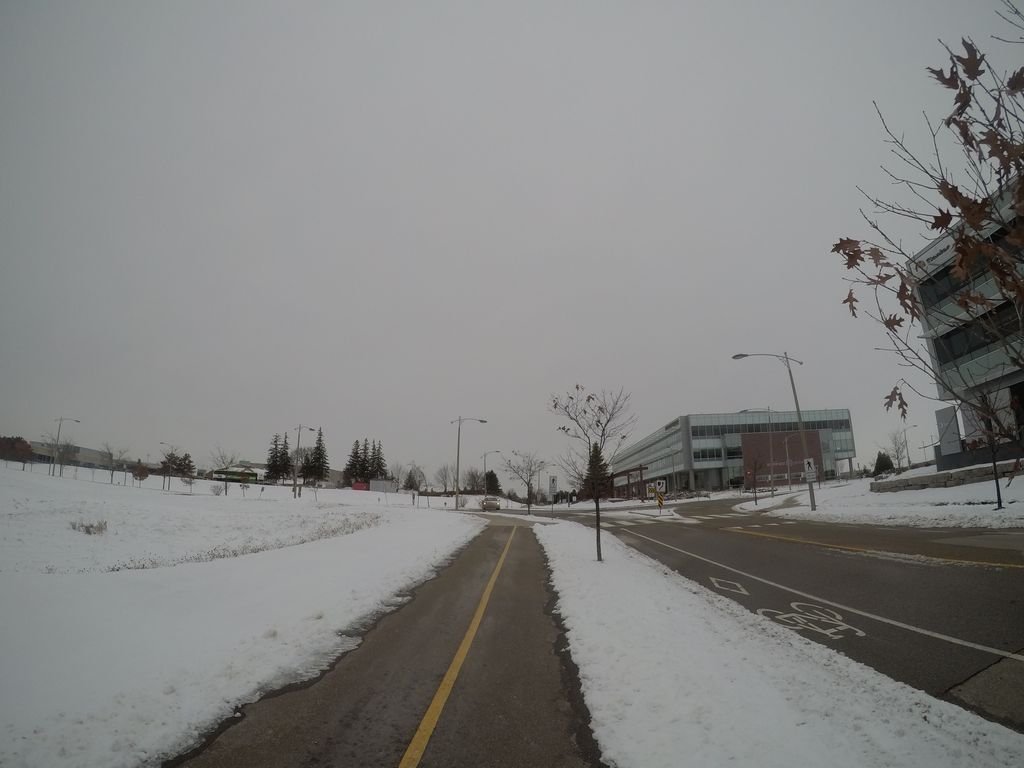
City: kitchener-waterloo